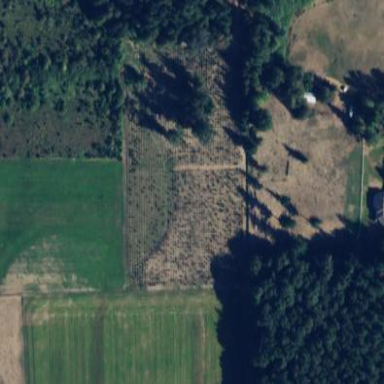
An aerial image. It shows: Farmland with fast-growing wood crops.